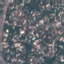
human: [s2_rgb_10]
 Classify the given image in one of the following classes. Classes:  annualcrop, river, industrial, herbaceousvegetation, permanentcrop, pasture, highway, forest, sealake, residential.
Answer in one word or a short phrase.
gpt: Residential